Question: Look at the sample code below
'''
var genericNullableType = typeof(Nullable<>);
var nullableType = genericNullableType.MakeGenericType(typeof(bool));
var returnValue = Activator.CreateInstance(nullableType, (object)false);
'''
For some reason 'returnValue' variable will be of type 'bool' and not 'bool?'. Why is that and how could it be avoided?
UPD: Here is a screenshot from my VS

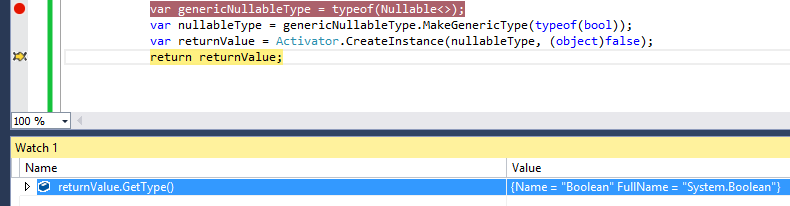
Answer: In this particular case you are using the overload of 'CreateInstance' which returns 'object'. The 'Nullable<T>' is a 'struct' hence to be represented as 'object' it would need to be boxed. Yet 'Nullable<T>' can't actually be boxed by rules of the CLR. Instead the underlying value or 'null' is used. This is why you get a raw 'bool' back here instead of 'bool?'.
Documentation: <URL>
There seems to be some confusion around determining whether the type of a value is nullable or not. In particular it's been pointed out that the following prints 'System.Boolean' and not 'System.Nullable''1[System.Boolean]':
'''
var x = (bool?)true;
Console.WriteLine(x.GetType());
'''
This code is also falling prey to boxing. The call to 'GetType' has an implicit boxing operation because it's an invocation of a virtual method on 'object', not a method on 'Nullable<T>':
'''
IL_0009: ldloc.0
IL_000a: box valuetype [mscorlib]System.Nullable'1<bool>
IL_000f: call instance class [mscorlib]System.Type [mscorlib]System.Object::GetType()
IL_0014: call void [mscorlib]System.Console::WriteLine(object)
'''
The safest way to print out the actual type of a 'var' value is to do the following trick with generics:
'''
static void PrintType<T>(T value)
{
Console.WriteLine(typeof(T));
}
PrintType(x); // Prints System.Nullable'1[System.Boolean]
'''